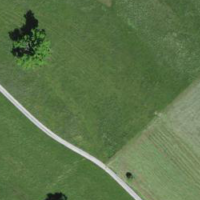
EUNIS habitat code: 52
Species observed at this site:
Anthoxanthum odoratum